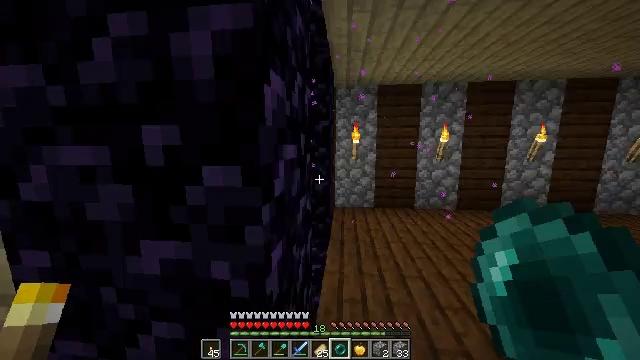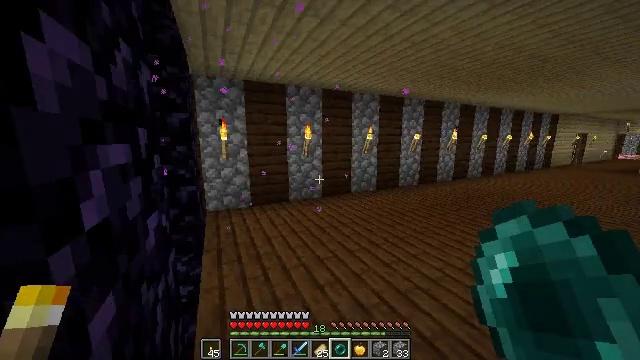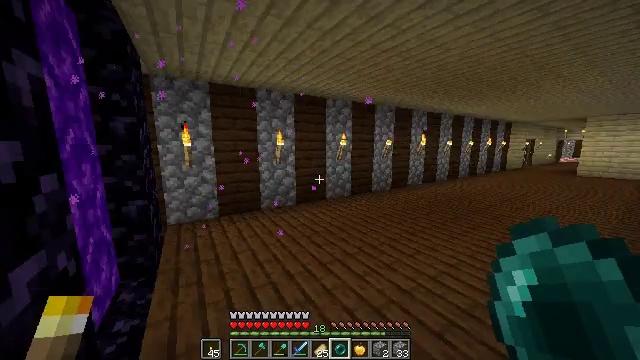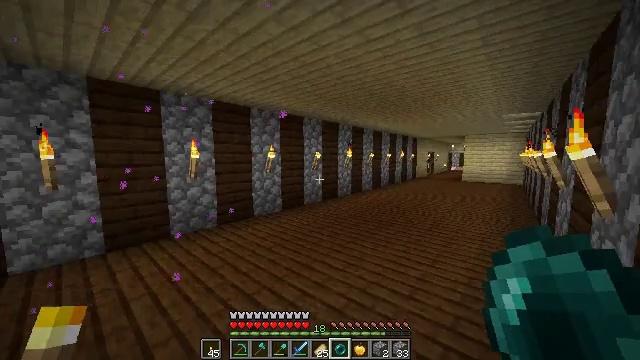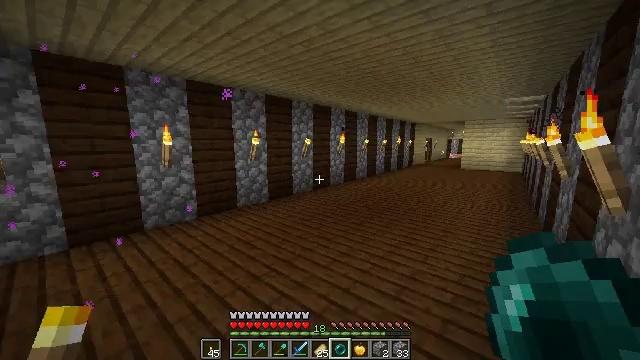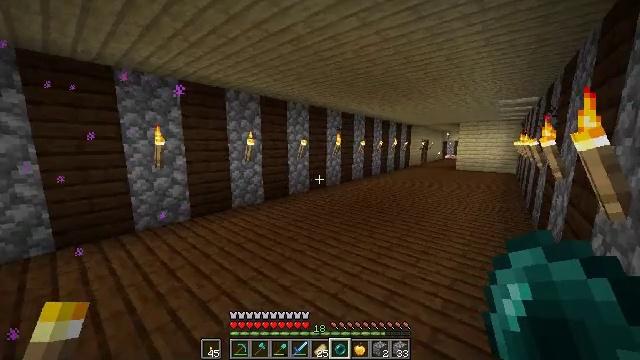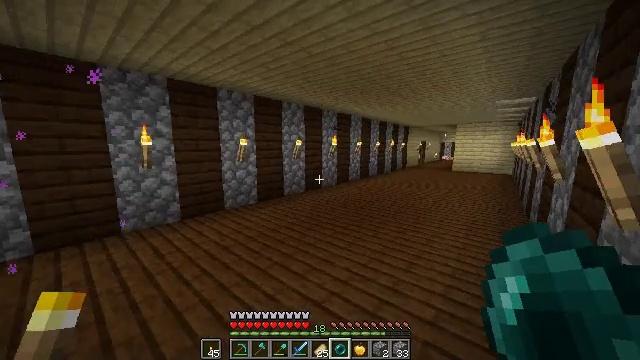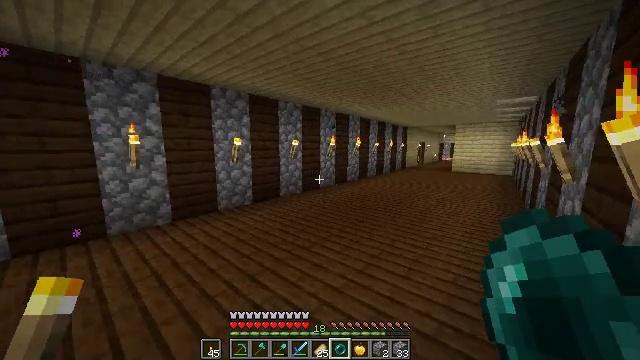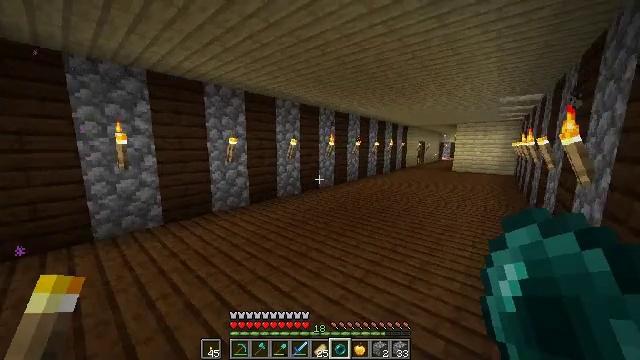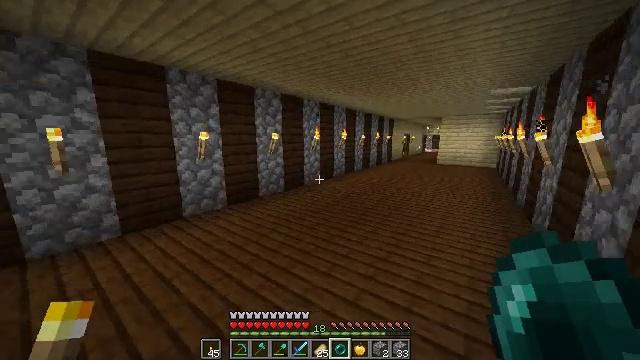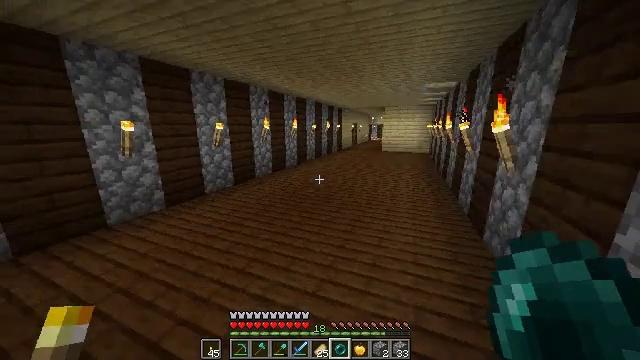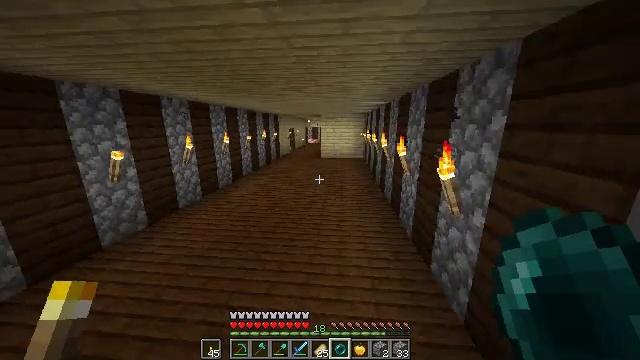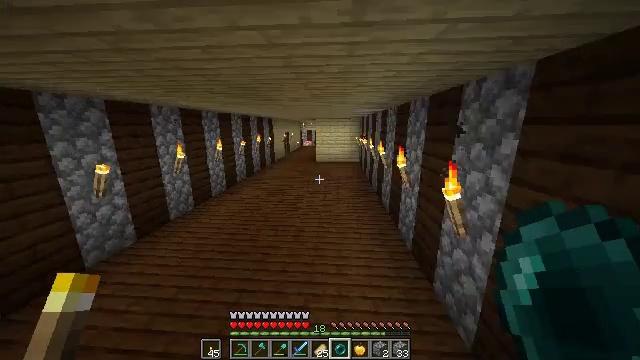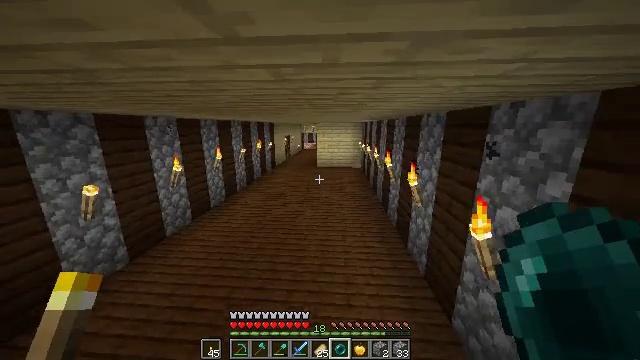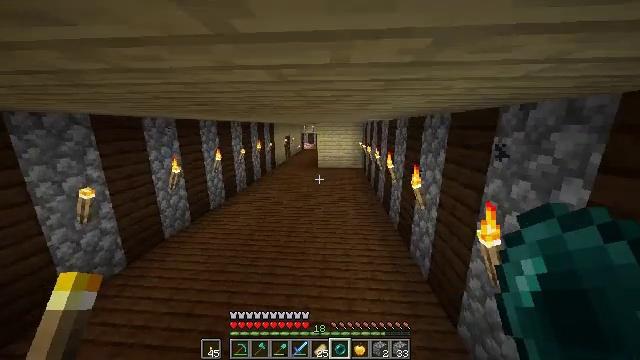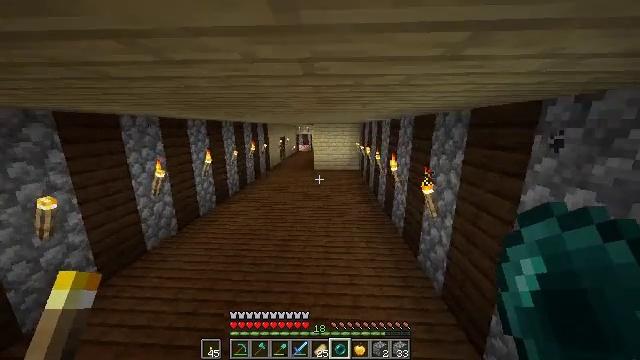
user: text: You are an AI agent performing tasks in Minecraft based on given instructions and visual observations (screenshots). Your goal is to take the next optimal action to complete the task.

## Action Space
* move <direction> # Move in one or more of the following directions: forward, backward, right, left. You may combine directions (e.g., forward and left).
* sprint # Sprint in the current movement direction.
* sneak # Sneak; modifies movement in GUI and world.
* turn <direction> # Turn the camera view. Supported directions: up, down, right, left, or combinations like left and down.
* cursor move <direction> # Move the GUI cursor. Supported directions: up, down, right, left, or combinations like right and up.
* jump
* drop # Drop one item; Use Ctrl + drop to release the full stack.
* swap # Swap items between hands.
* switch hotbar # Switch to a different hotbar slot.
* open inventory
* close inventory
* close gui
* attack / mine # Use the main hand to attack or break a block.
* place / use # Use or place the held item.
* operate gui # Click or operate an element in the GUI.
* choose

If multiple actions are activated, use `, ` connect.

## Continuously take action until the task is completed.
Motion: motion action
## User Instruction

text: Craft blaze powder.
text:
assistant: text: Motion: move forward and move right, sprint, turn right and down
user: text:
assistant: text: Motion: move forward and move right, sprint, turn right and up
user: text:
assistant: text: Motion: move forward and move right, sprint, turn right and up
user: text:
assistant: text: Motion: move forward and move right, sprint, turn right and down
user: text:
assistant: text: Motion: move forward and move right, sprint
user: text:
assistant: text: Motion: move forward, sprint
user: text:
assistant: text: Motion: move forward, sprint
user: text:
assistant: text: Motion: move forward, sprint
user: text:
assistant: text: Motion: move forward, sprint, turn right and down
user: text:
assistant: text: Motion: move forward, sprint, turn right and down, jump
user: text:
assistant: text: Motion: move forward, sprint, turn right, jump
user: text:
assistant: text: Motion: move forward, sprint, turn right, jump
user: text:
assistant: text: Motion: move forward, sprint, jump
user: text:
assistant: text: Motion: move forward, sprint, jump
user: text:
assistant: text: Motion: move forward, sprint, turn right, jump
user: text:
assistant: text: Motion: move forward, sprint, turn right, jump
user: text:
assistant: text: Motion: move forward, sprint, jump
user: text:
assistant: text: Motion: move forward, sprint, turn left, jump
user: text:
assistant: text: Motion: move forward, sprint, turn left, jump
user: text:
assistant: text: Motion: move forward, sprint, turn left, jump
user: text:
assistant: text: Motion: move forward, sprint, turn left, jump
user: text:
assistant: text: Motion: move forward, sprint, turn left, jump
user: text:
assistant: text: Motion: move forward, sprint, turn left, jump
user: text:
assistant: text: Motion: move forward, sprint, jump
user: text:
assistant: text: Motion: move forward, sprint, jump
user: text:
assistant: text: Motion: move forward, sprint, jump
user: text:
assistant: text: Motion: move forward, sprint, jump
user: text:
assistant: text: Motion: move forward, sprint, jump
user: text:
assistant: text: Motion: move forward, sprint, jump
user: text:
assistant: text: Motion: move forward, sprint, jump